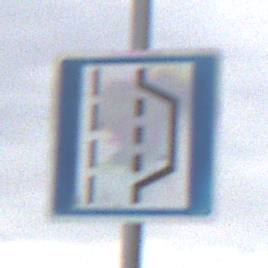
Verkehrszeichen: NothalteUndPannenbucht
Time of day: Midday
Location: Outdoor (Suburban)
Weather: Overcast
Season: NotSpecified
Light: Natural